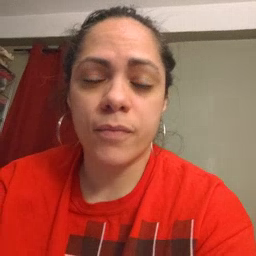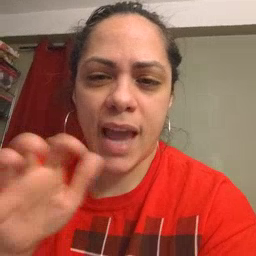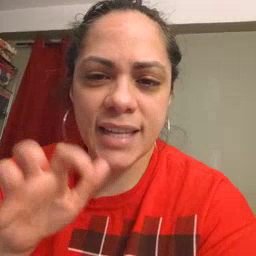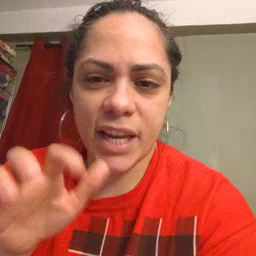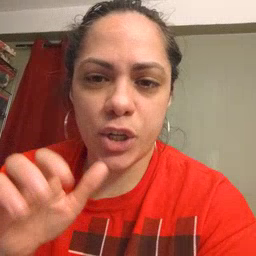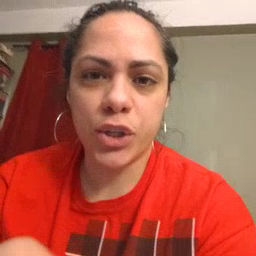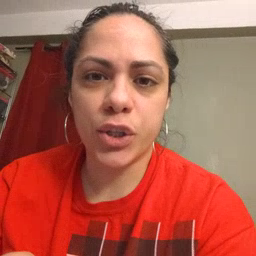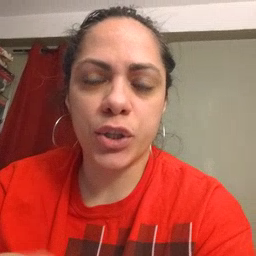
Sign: alligator